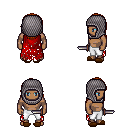
a pixel art fantasy rpg character, male body template, human, dark skin, red tattered cape, white pants, dark blonde long hairstyle, chain hood, brown slippers, dagger, four views (front, back, left, right), 2x2 character sprite sheet, small pixel art, hard edges, no anti-aliasing